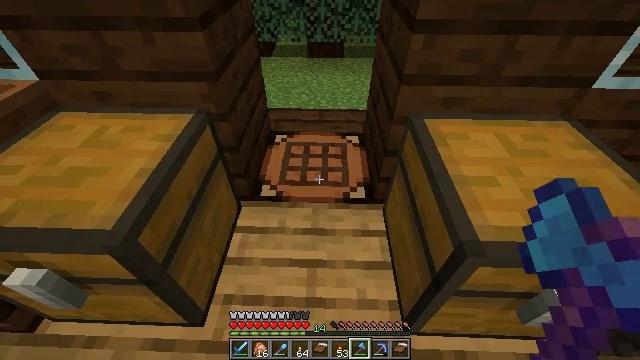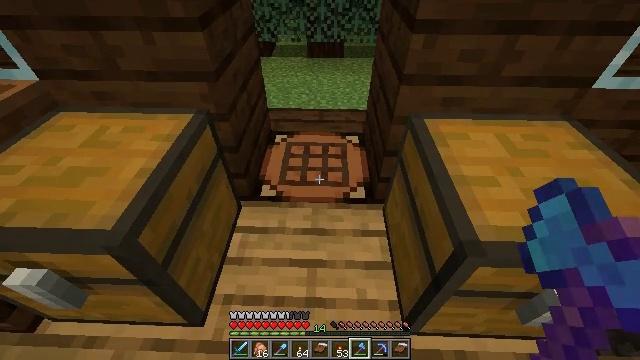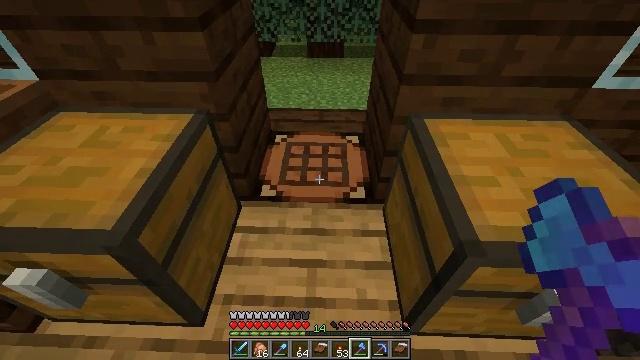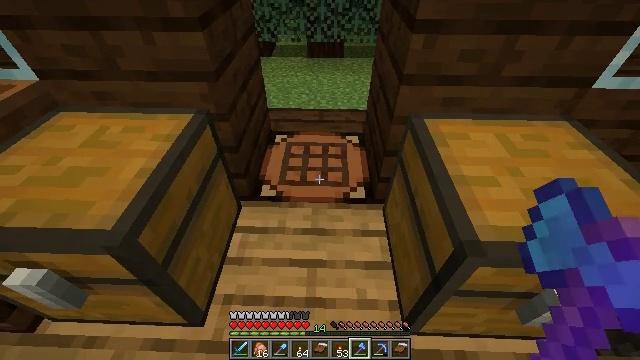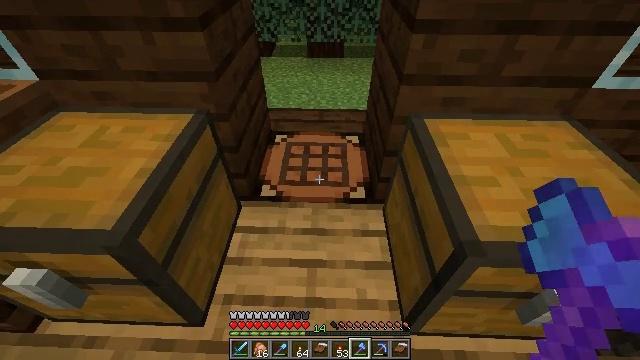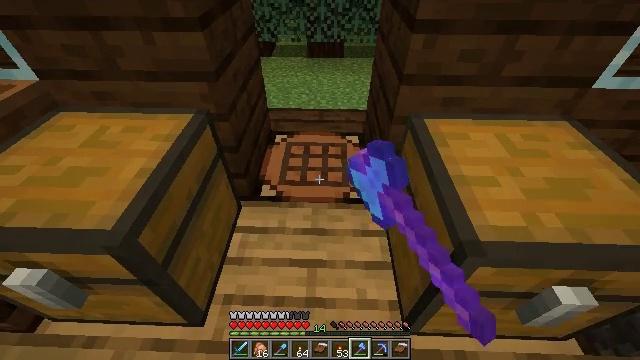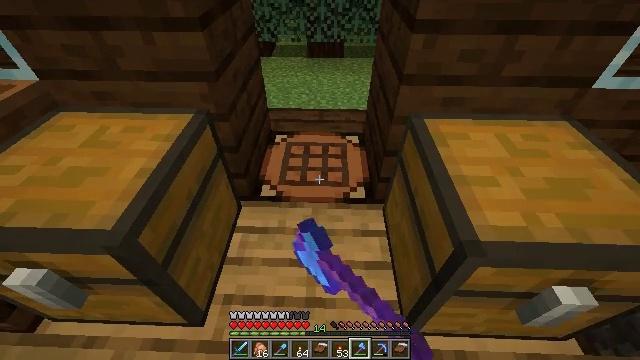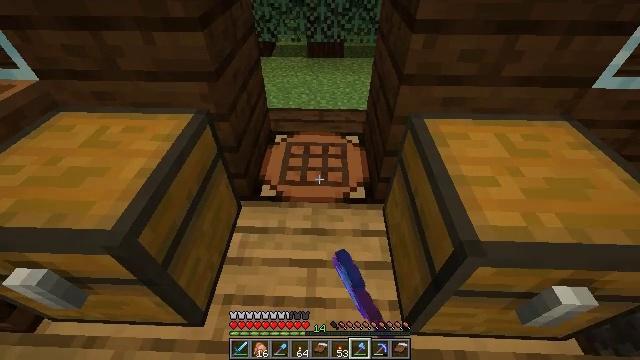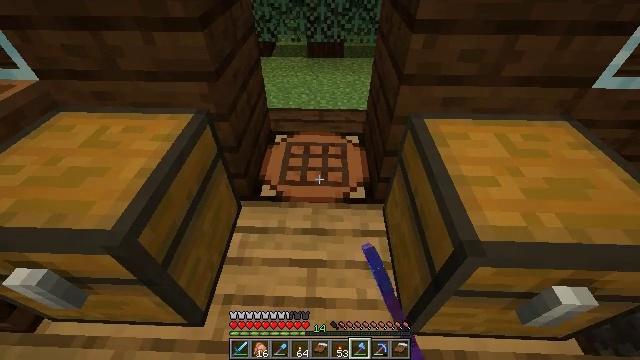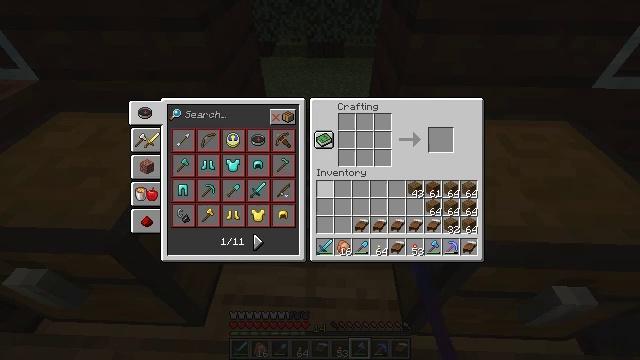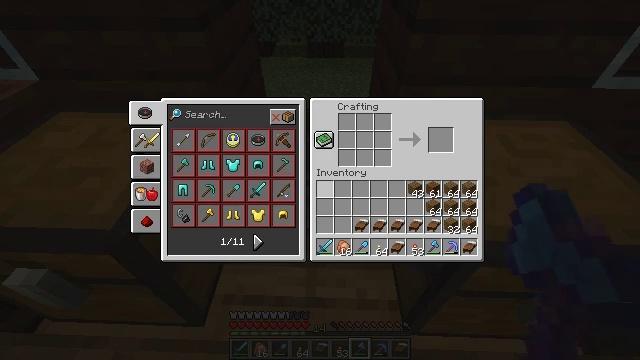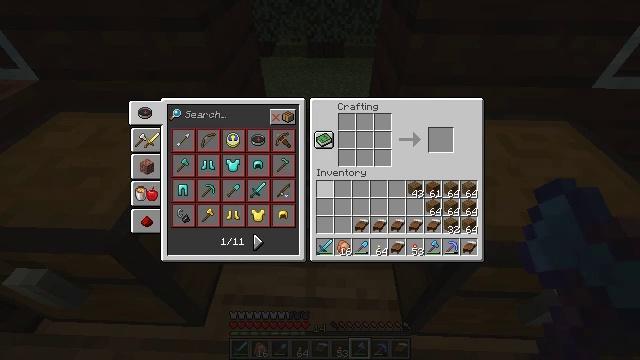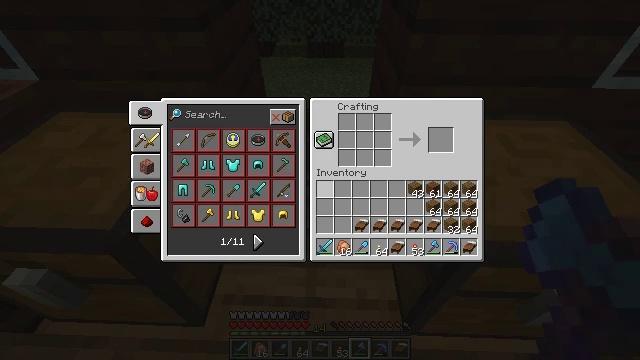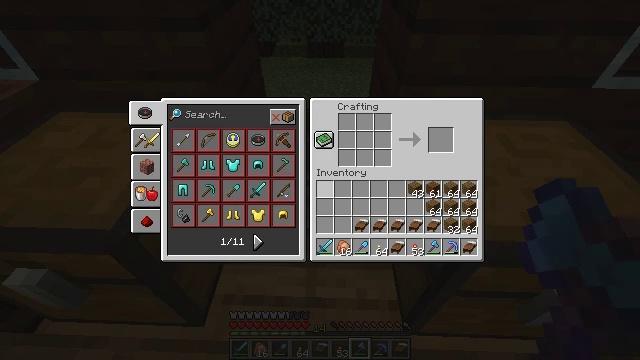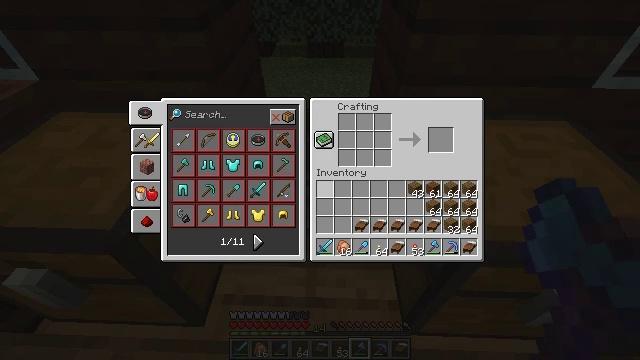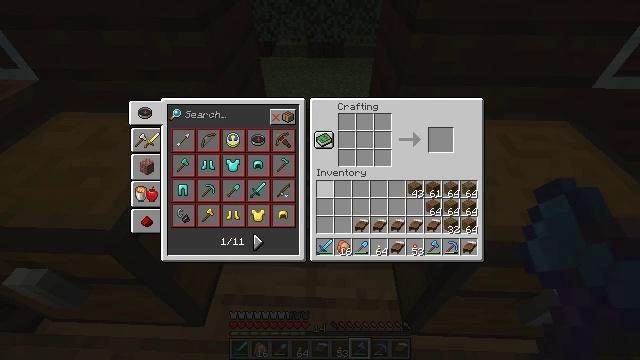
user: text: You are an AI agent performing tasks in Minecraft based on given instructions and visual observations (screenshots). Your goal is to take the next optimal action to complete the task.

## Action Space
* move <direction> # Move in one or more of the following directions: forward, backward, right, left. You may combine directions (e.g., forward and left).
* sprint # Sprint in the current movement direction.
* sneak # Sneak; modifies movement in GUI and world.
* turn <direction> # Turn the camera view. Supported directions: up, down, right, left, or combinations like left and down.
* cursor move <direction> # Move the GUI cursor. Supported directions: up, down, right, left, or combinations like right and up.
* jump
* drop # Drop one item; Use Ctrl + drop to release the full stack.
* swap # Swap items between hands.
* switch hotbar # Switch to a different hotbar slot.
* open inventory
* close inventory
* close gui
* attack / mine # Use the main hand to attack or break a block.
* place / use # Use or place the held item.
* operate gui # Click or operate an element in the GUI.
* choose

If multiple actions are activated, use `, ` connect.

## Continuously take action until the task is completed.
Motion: motion action
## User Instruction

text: Create a brown bed in the crafting grid.
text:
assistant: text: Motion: no_op
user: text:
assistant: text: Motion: no_op
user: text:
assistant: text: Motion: no_op
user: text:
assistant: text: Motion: use / place
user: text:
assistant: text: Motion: use / place
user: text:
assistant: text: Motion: use / place
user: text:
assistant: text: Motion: no_op
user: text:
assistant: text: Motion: no_op
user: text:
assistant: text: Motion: open gui
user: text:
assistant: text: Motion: no_op
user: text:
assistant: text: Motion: no_op
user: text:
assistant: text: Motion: no_op
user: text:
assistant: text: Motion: no_op
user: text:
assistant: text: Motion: no_op
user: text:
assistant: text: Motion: no_op
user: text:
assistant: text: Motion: no_op
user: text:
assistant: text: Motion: no_op
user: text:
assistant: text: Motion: no_op
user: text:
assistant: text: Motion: no_op
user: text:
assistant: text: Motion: no_op
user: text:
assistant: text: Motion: no_op
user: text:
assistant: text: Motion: no_op
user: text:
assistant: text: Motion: no_op
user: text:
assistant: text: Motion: no_op
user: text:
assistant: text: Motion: no_op
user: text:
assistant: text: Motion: no_op
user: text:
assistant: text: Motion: no_op
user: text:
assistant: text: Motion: no_op
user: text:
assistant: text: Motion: no_op
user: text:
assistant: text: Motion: no_op